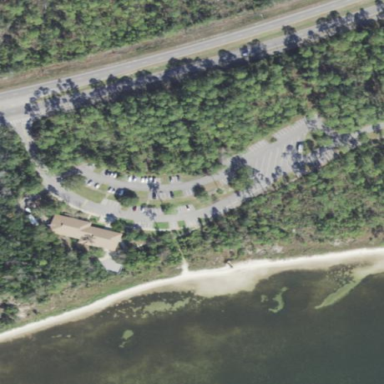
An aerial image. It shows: Paved parking area.